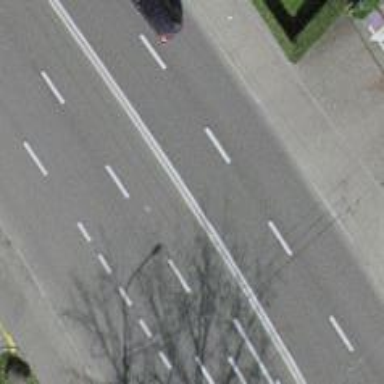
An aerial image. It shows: Primary highway with trolley wires.